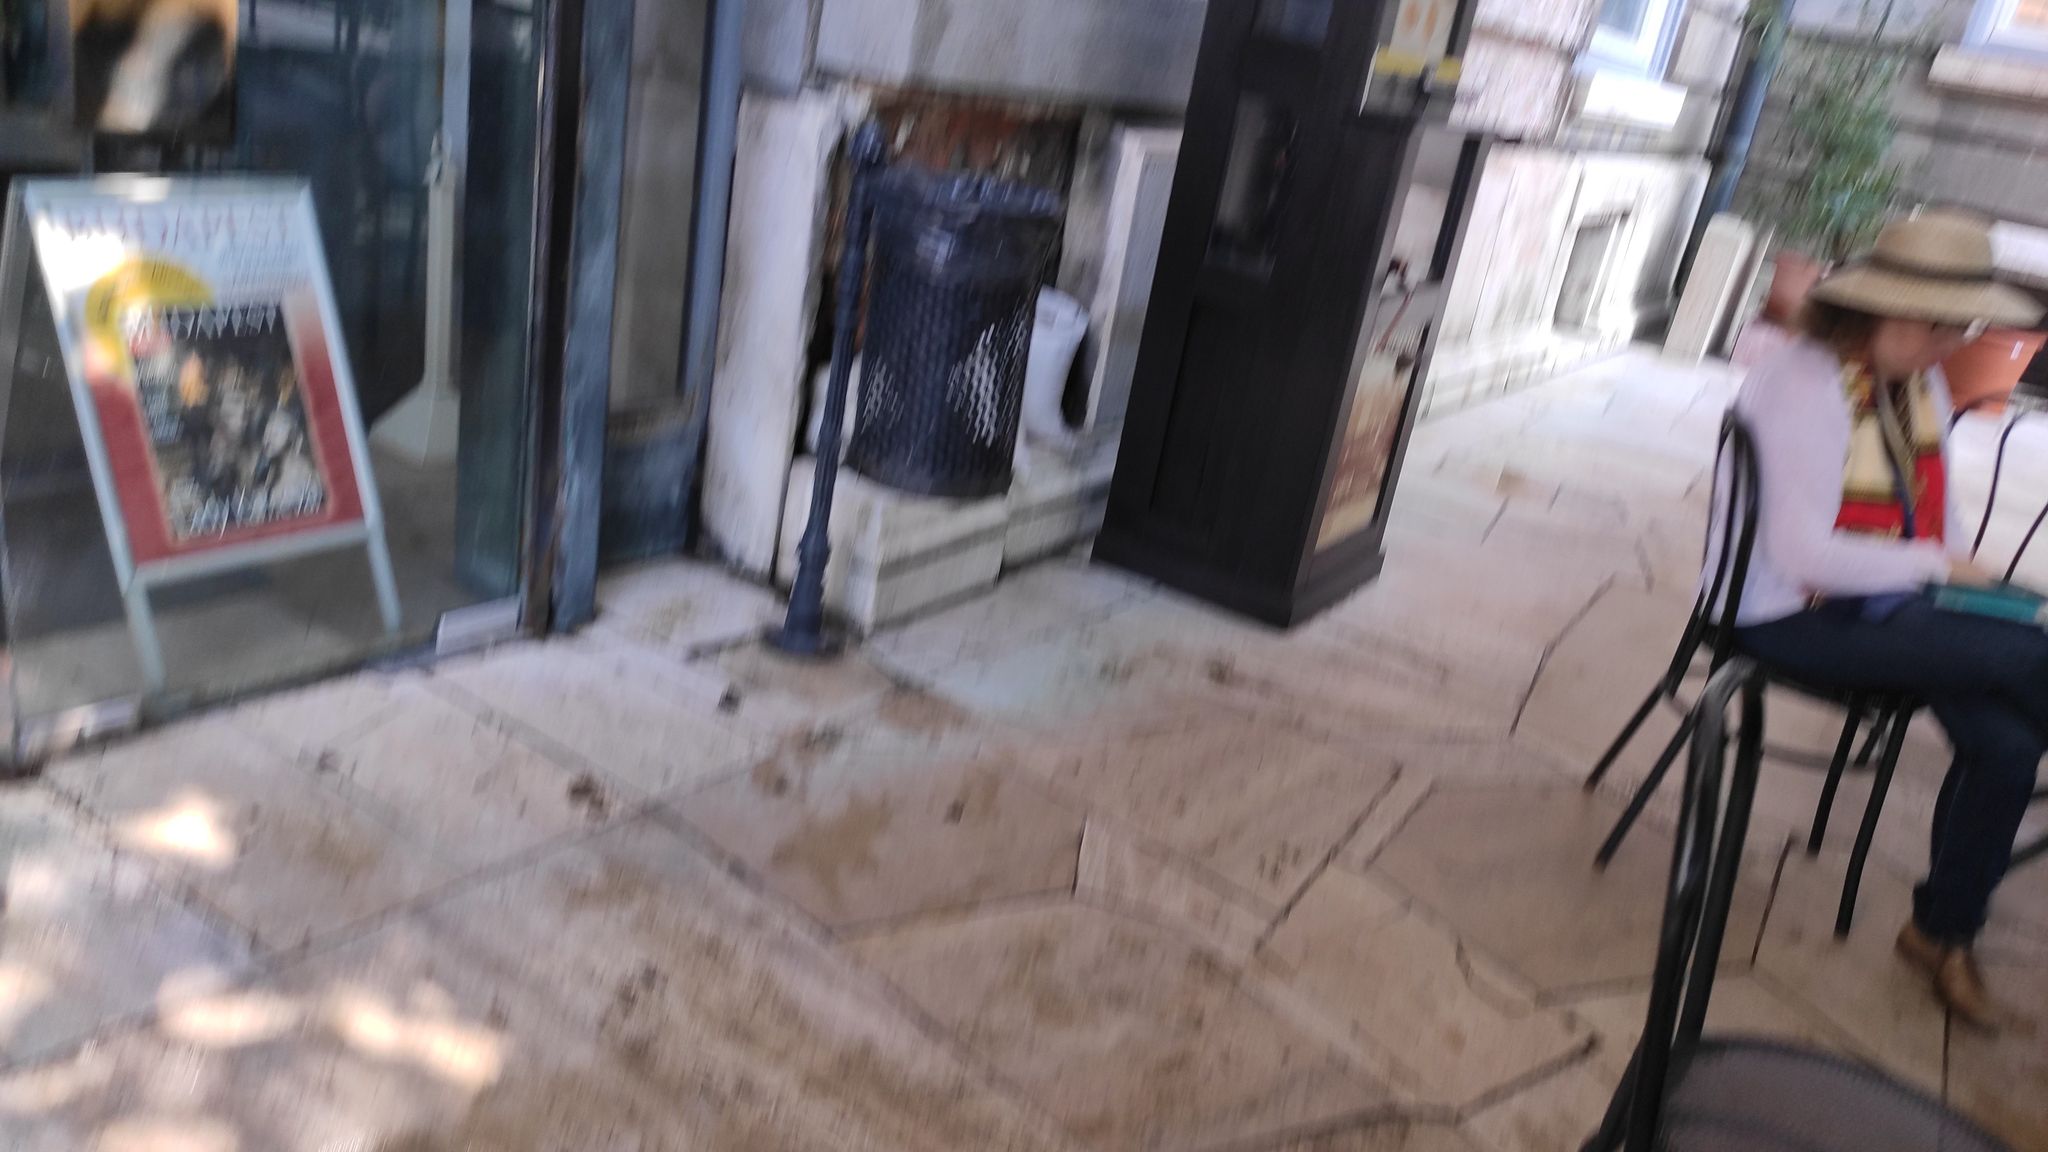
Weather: clear
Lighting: day
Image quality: slightly poor
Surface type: walking surface
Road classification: footway, steps, pedestrian
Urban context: urban centre
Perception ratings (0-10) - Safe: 2.88, Lively: 2.81, Beautiful: 3.36, Boring: 1.29, Depressing: 7.29, Wealthy: 0.99